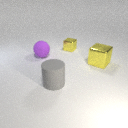
large gray rubber cylinder in front of large purple rubber sphere